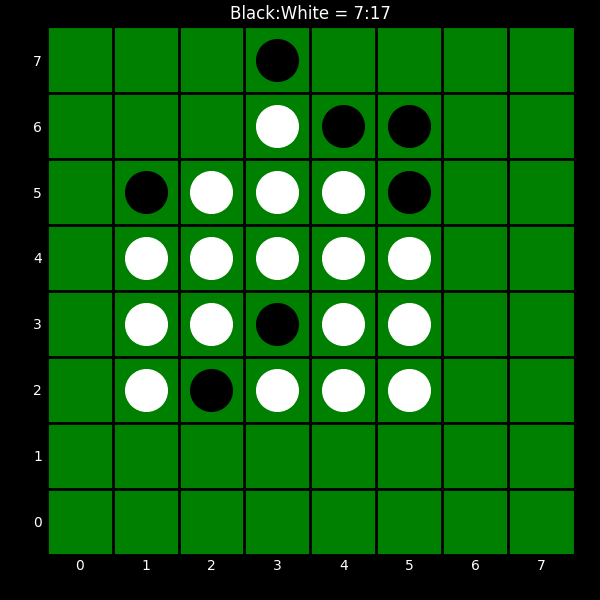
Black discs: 7
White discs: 17